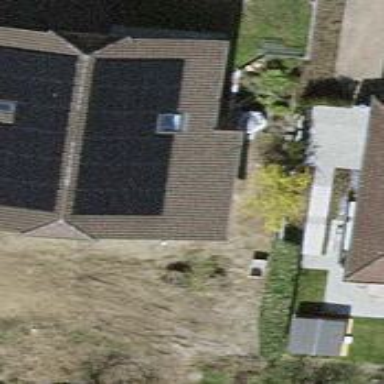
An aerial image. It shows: Solar power generator with photovoltaic panels.